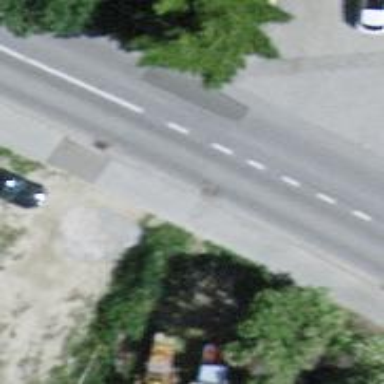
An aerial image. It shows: Zebra crossing on the road.